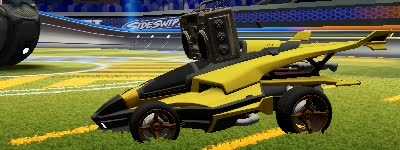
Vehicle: aftershock